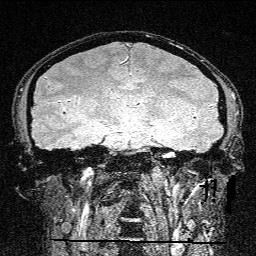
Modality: FLASH
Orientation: sagittal
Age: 26
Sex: male